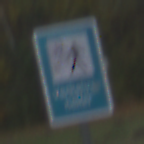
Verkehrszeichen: Verkehrshelfer
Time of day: SunriseSunset
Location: Outdoor (Nature)
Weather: PartlyCloudy
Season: Autumn
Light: Natural